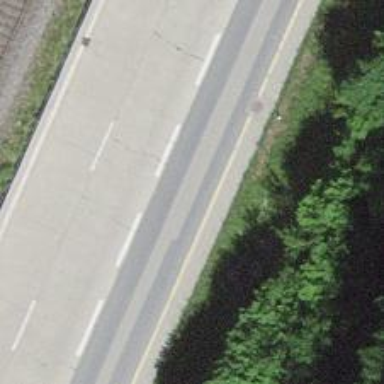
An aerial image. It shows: Asphalt road classified as primary highway.